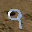
Label: 9